Platform: macOS
Application: Arc Browser
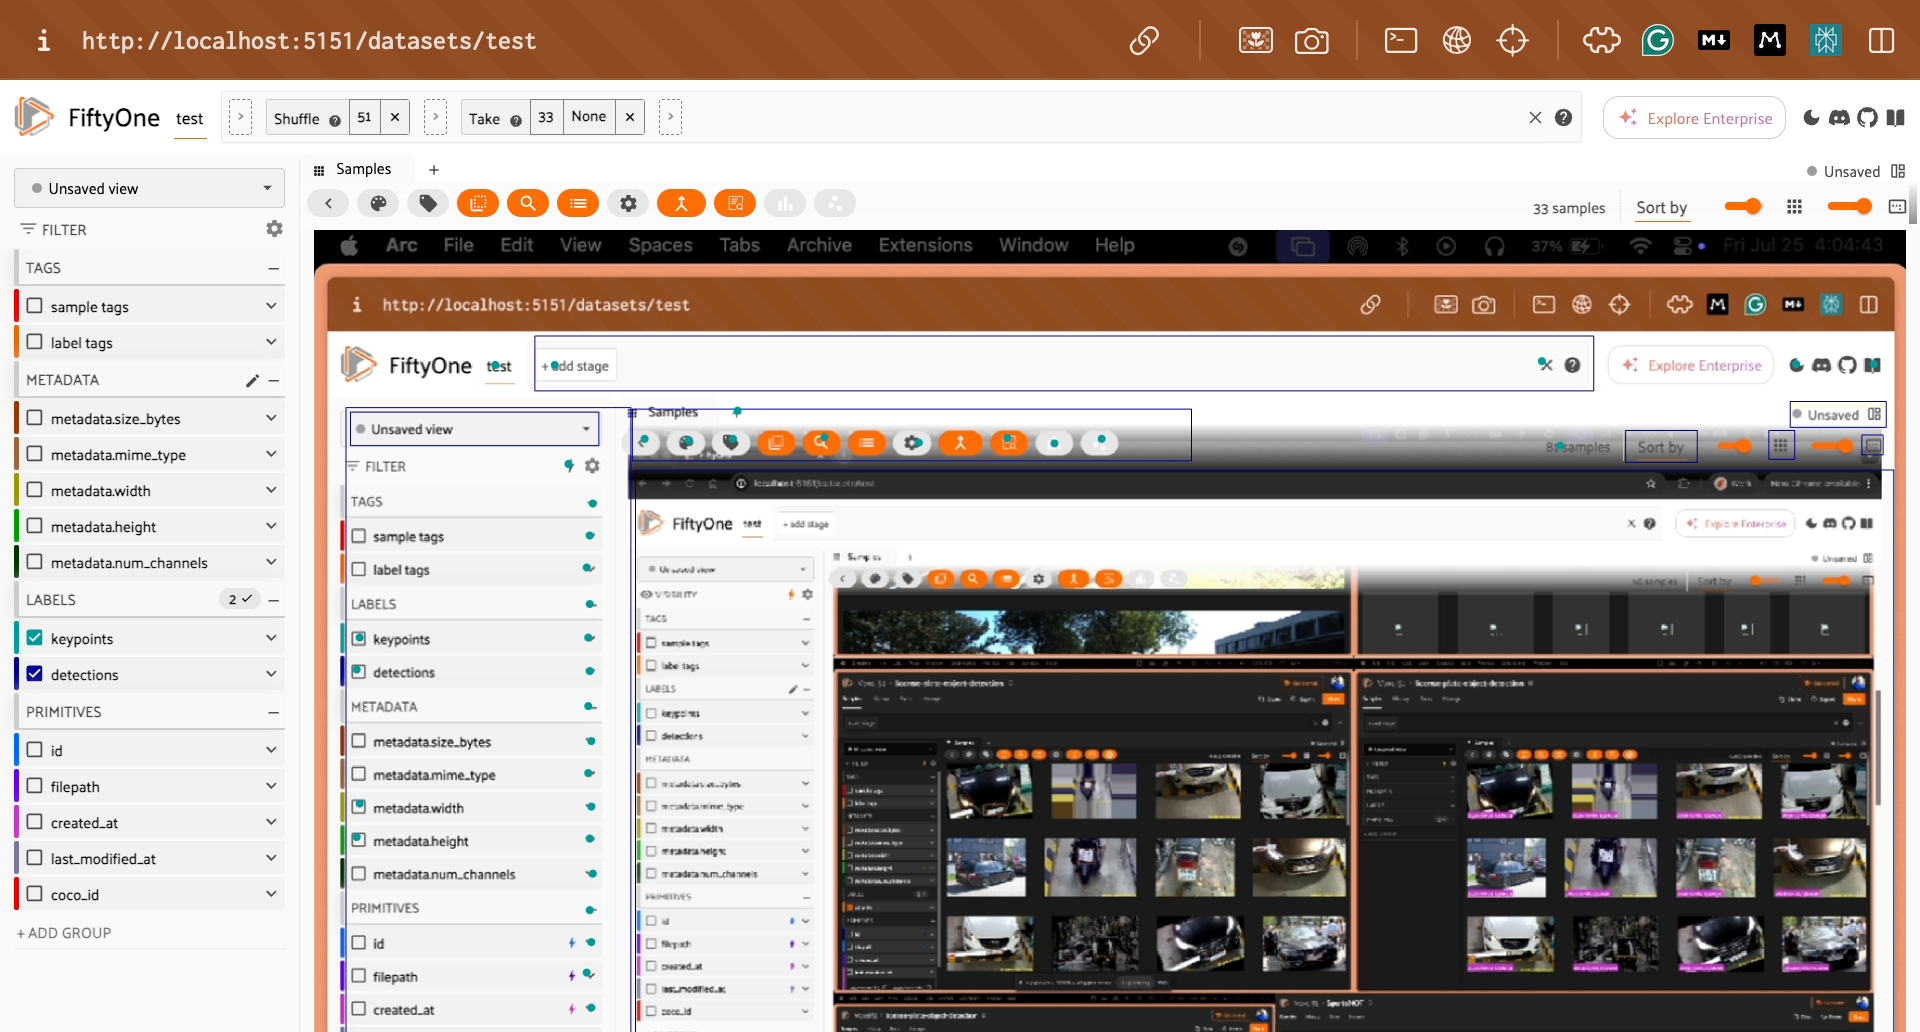
task_description: Add a new view stage before the Shuffle view stage
action_type: click
element_info: Icon
steps_since_start: 1